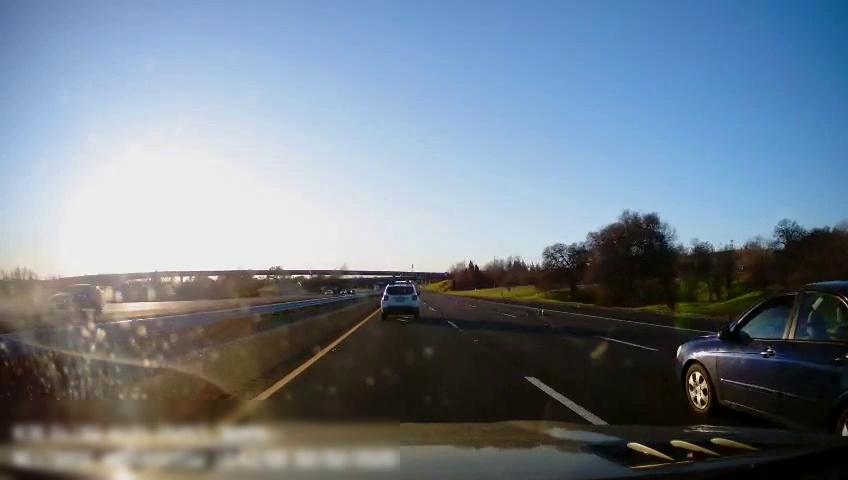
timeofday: Day
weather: Cloudy
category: Drivable Space
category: Drivable Space
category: Vehicles | Car
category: Vehicles | Car
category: Vehicles | Car
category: Vehicles | SUV
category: Lanes | Alternate Lane
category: Lanes | Current Lane
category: Lanes | Current Lane
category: Lanes | Alternate Lane